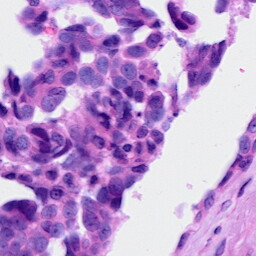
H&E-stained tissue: Ovarian